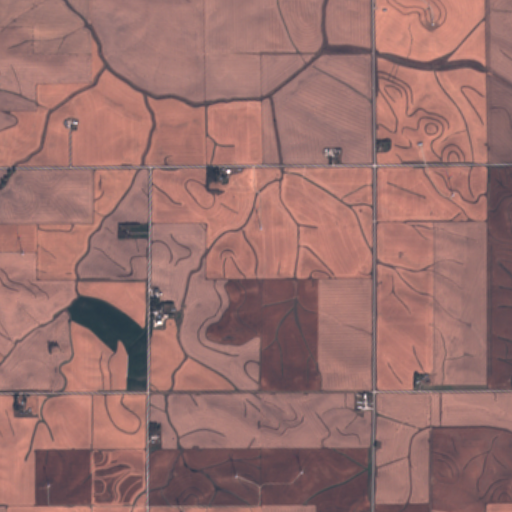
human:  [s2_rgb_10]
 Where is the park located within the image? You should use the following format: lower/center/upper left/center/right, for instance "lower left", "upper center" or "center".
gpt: The park is located in the lower right of the image.
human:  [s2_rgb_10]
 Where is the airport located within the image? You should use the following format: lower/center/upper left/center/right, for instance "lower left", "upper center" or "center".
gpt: There is no airport in the image.